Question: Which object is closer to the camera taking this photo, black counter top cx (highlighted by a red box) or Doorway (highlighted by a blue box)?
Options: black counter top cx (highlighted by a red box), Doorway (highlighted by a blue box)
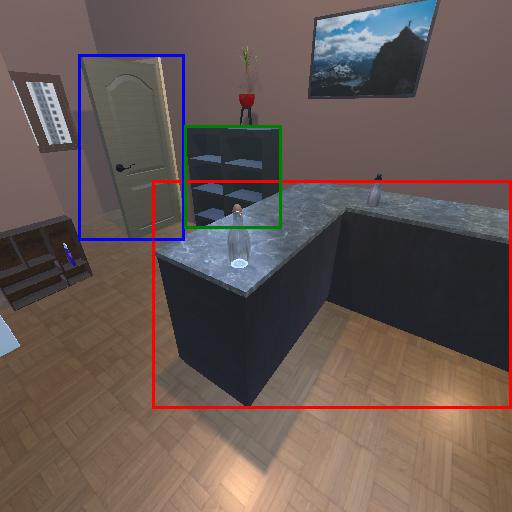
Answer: black counter top cx (highlighted by a red box)